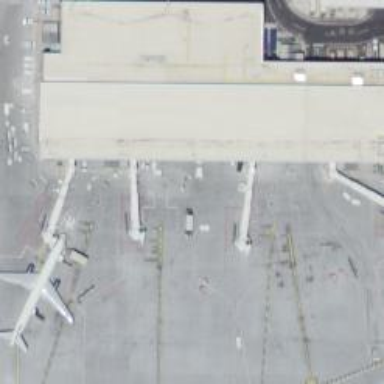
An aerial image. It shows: Airport gate.